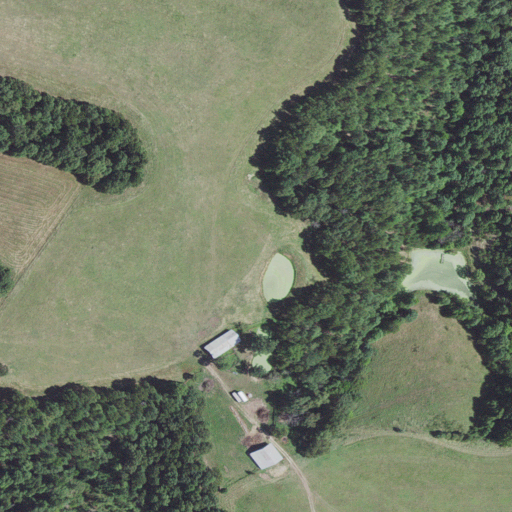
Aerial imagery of ridge(s) in Arkansas named Turkey Wing Ridge containing pasture, deciduous forest, mixed forest, and low intensity development